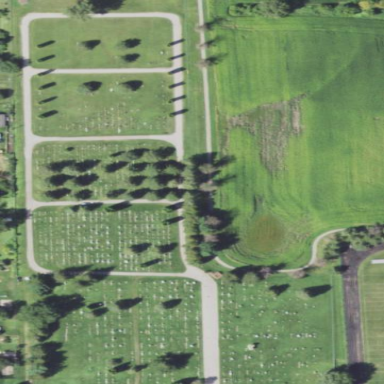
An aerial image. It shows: Cemetery.